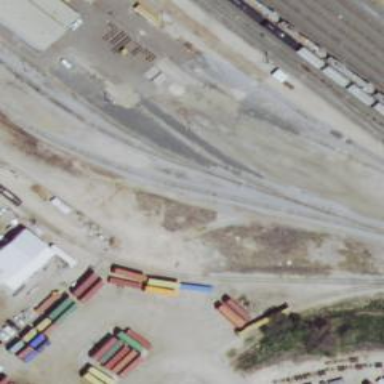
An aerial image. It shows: Railway siding with rails.